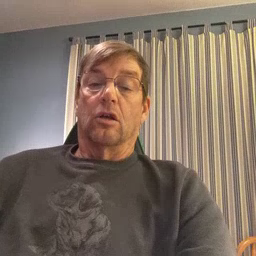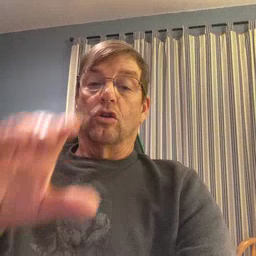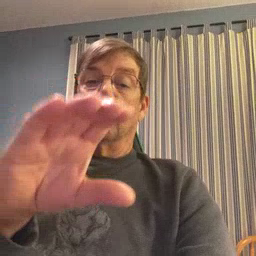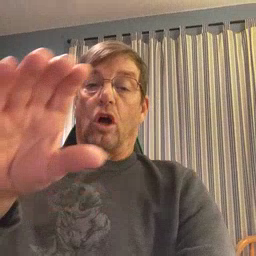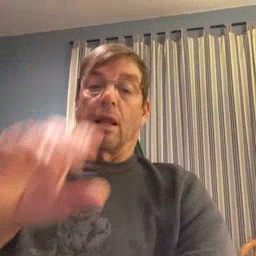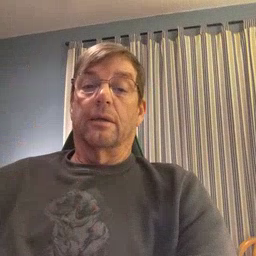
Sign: chocolate